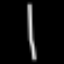
Label: line